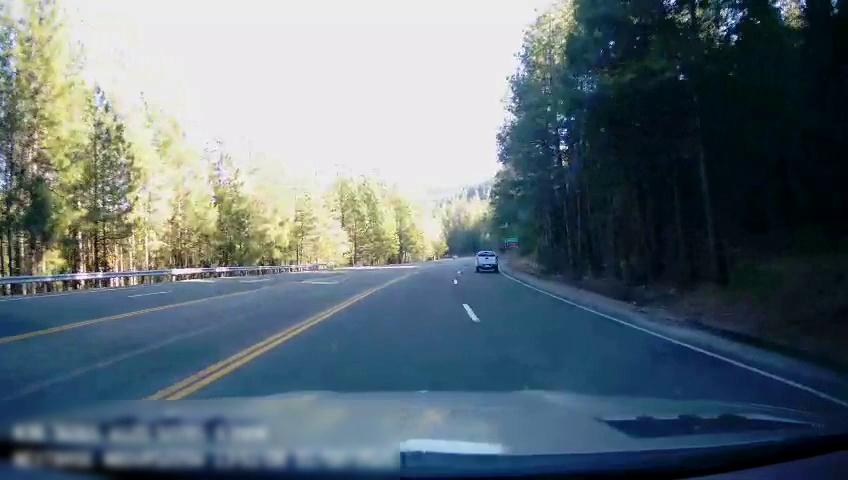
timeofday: Day
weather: Sunny
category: Drivable Space
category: Vehicles | Truck
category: Lanes | Current Lane
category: Lanes | Alternate Lane
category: Lanes | Current Lane
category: Lanes | Alternate Lane
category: Lanes | Opposite Lane
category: Lanes | Opposite Lane
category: Lanes | Opposite Lane
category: Traffic | Signs